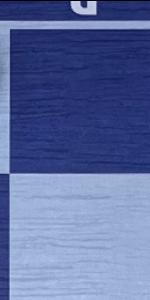
Label: Empty